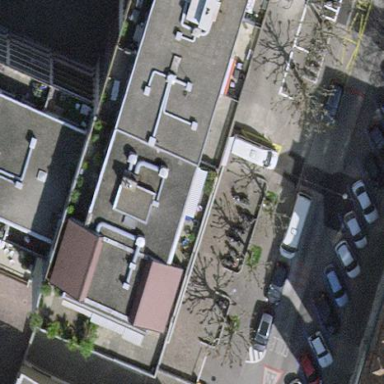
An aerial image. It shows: Public building.